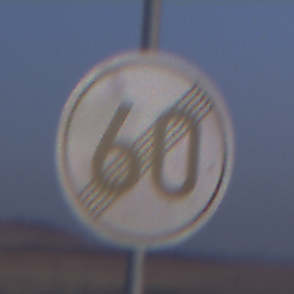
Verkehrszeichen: EndeGeschwindigkeit60
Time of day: SunriseSunset
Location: Outdoor (Nature)
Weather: Clear
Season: NotSpecified
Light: Natural